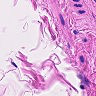
Metastatic tissue present: no